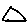
Label: triangle